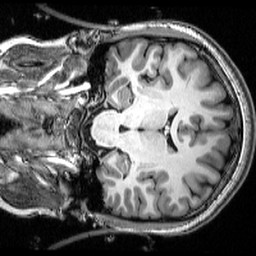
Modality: T1w
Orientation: coronal
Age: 20
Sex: female
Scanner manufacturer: siemens
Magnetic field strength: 3 T
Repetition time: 2.53 s
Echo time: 0.00339 s